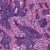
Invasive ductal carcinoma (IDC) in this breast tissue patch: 1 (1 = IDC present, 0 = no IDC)